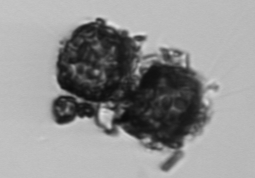
Label: Thalassiosira_TAG_external_detritus